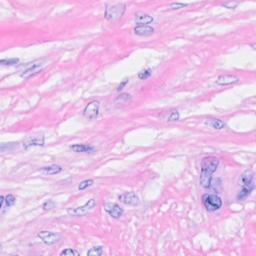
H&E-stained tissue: Breast